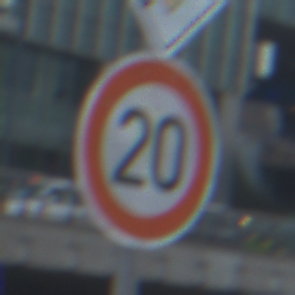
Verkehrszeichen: Geschwindigkeit20
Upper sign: EndeVorfahrtsstrasse
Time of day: MorningAfternoon
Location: Outdoor (Urban)
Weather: PartlyCloudy
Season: NotSpecified
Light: Natural